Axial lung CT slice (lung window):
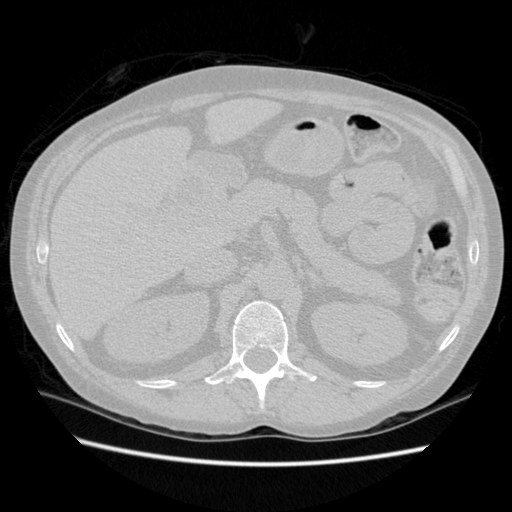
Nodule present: no